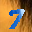
Label: 7